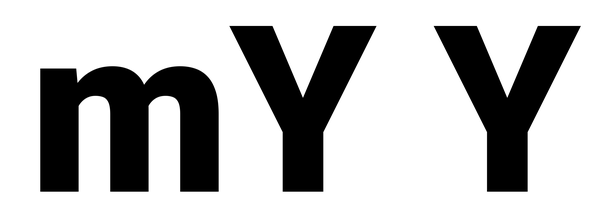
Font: Roboto_Black